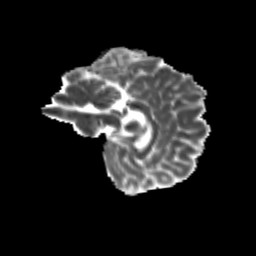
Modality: MD
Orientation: sagittal
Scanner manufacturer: siemens
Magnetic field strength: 3 T
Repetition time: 9.2 s
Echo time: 0.084 s